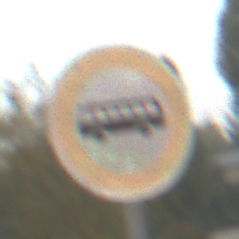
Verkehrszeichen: VerbotKraftomnibusse
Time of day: MorningAfternoon
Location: Outdoor (Suburban)
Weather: Overcast
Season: NotSpecified
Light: Natural